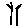
Label: tree